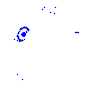
Particle: electron